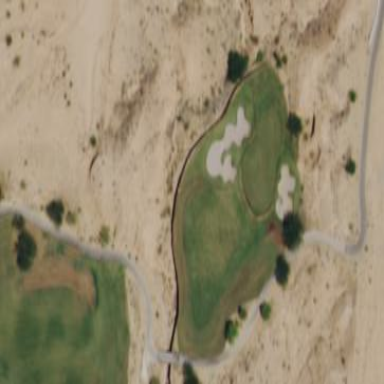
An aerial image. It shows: Rough grass surface on golf course.